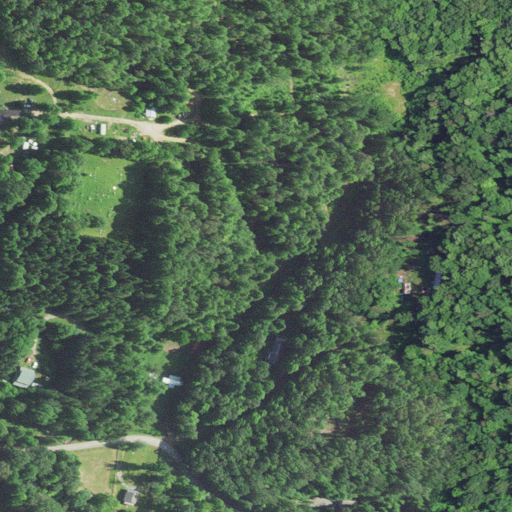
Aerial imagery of valley in West Virginia named Hickman Hollow containing deciduous forest, mixed forest, open development, barren land, and pasture